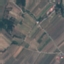
Land use / land cover class: PermanentCrop